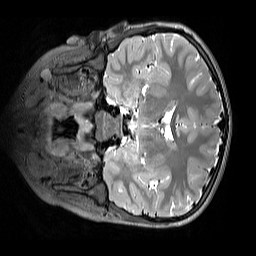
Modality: T2w
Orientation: coronal
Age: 9
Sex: male
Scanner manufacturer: siemens
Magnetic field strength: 3 T
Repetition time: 3.2 s
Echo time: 0.408 s